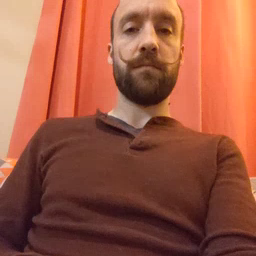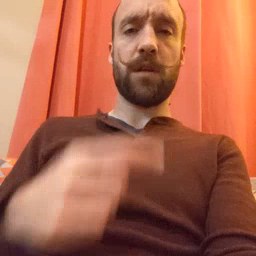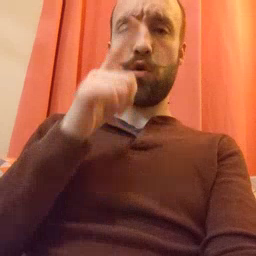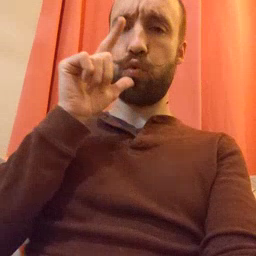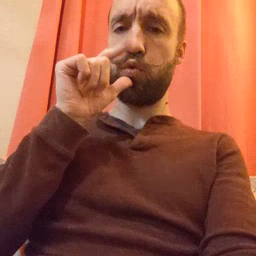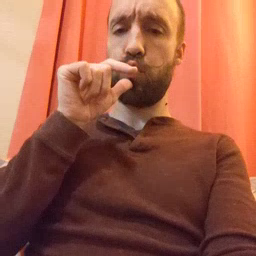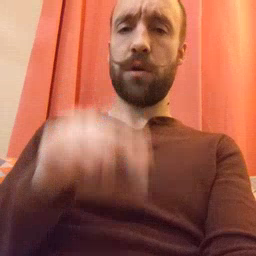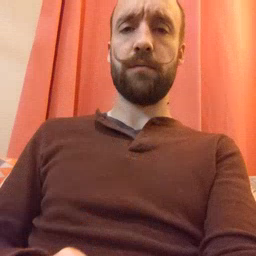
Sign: who